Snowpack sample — Rabbit Ears Pass, Jackson County, Colorado, USA (12/17/25, 1:08 PM MST)
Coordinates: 40.387, -106.625
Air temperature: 34 °F
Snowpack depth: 46 cm
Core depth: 40 cm
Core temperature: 28.4 °F
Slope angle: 6°, slope face: 165°
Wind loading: medium
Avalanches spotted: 0
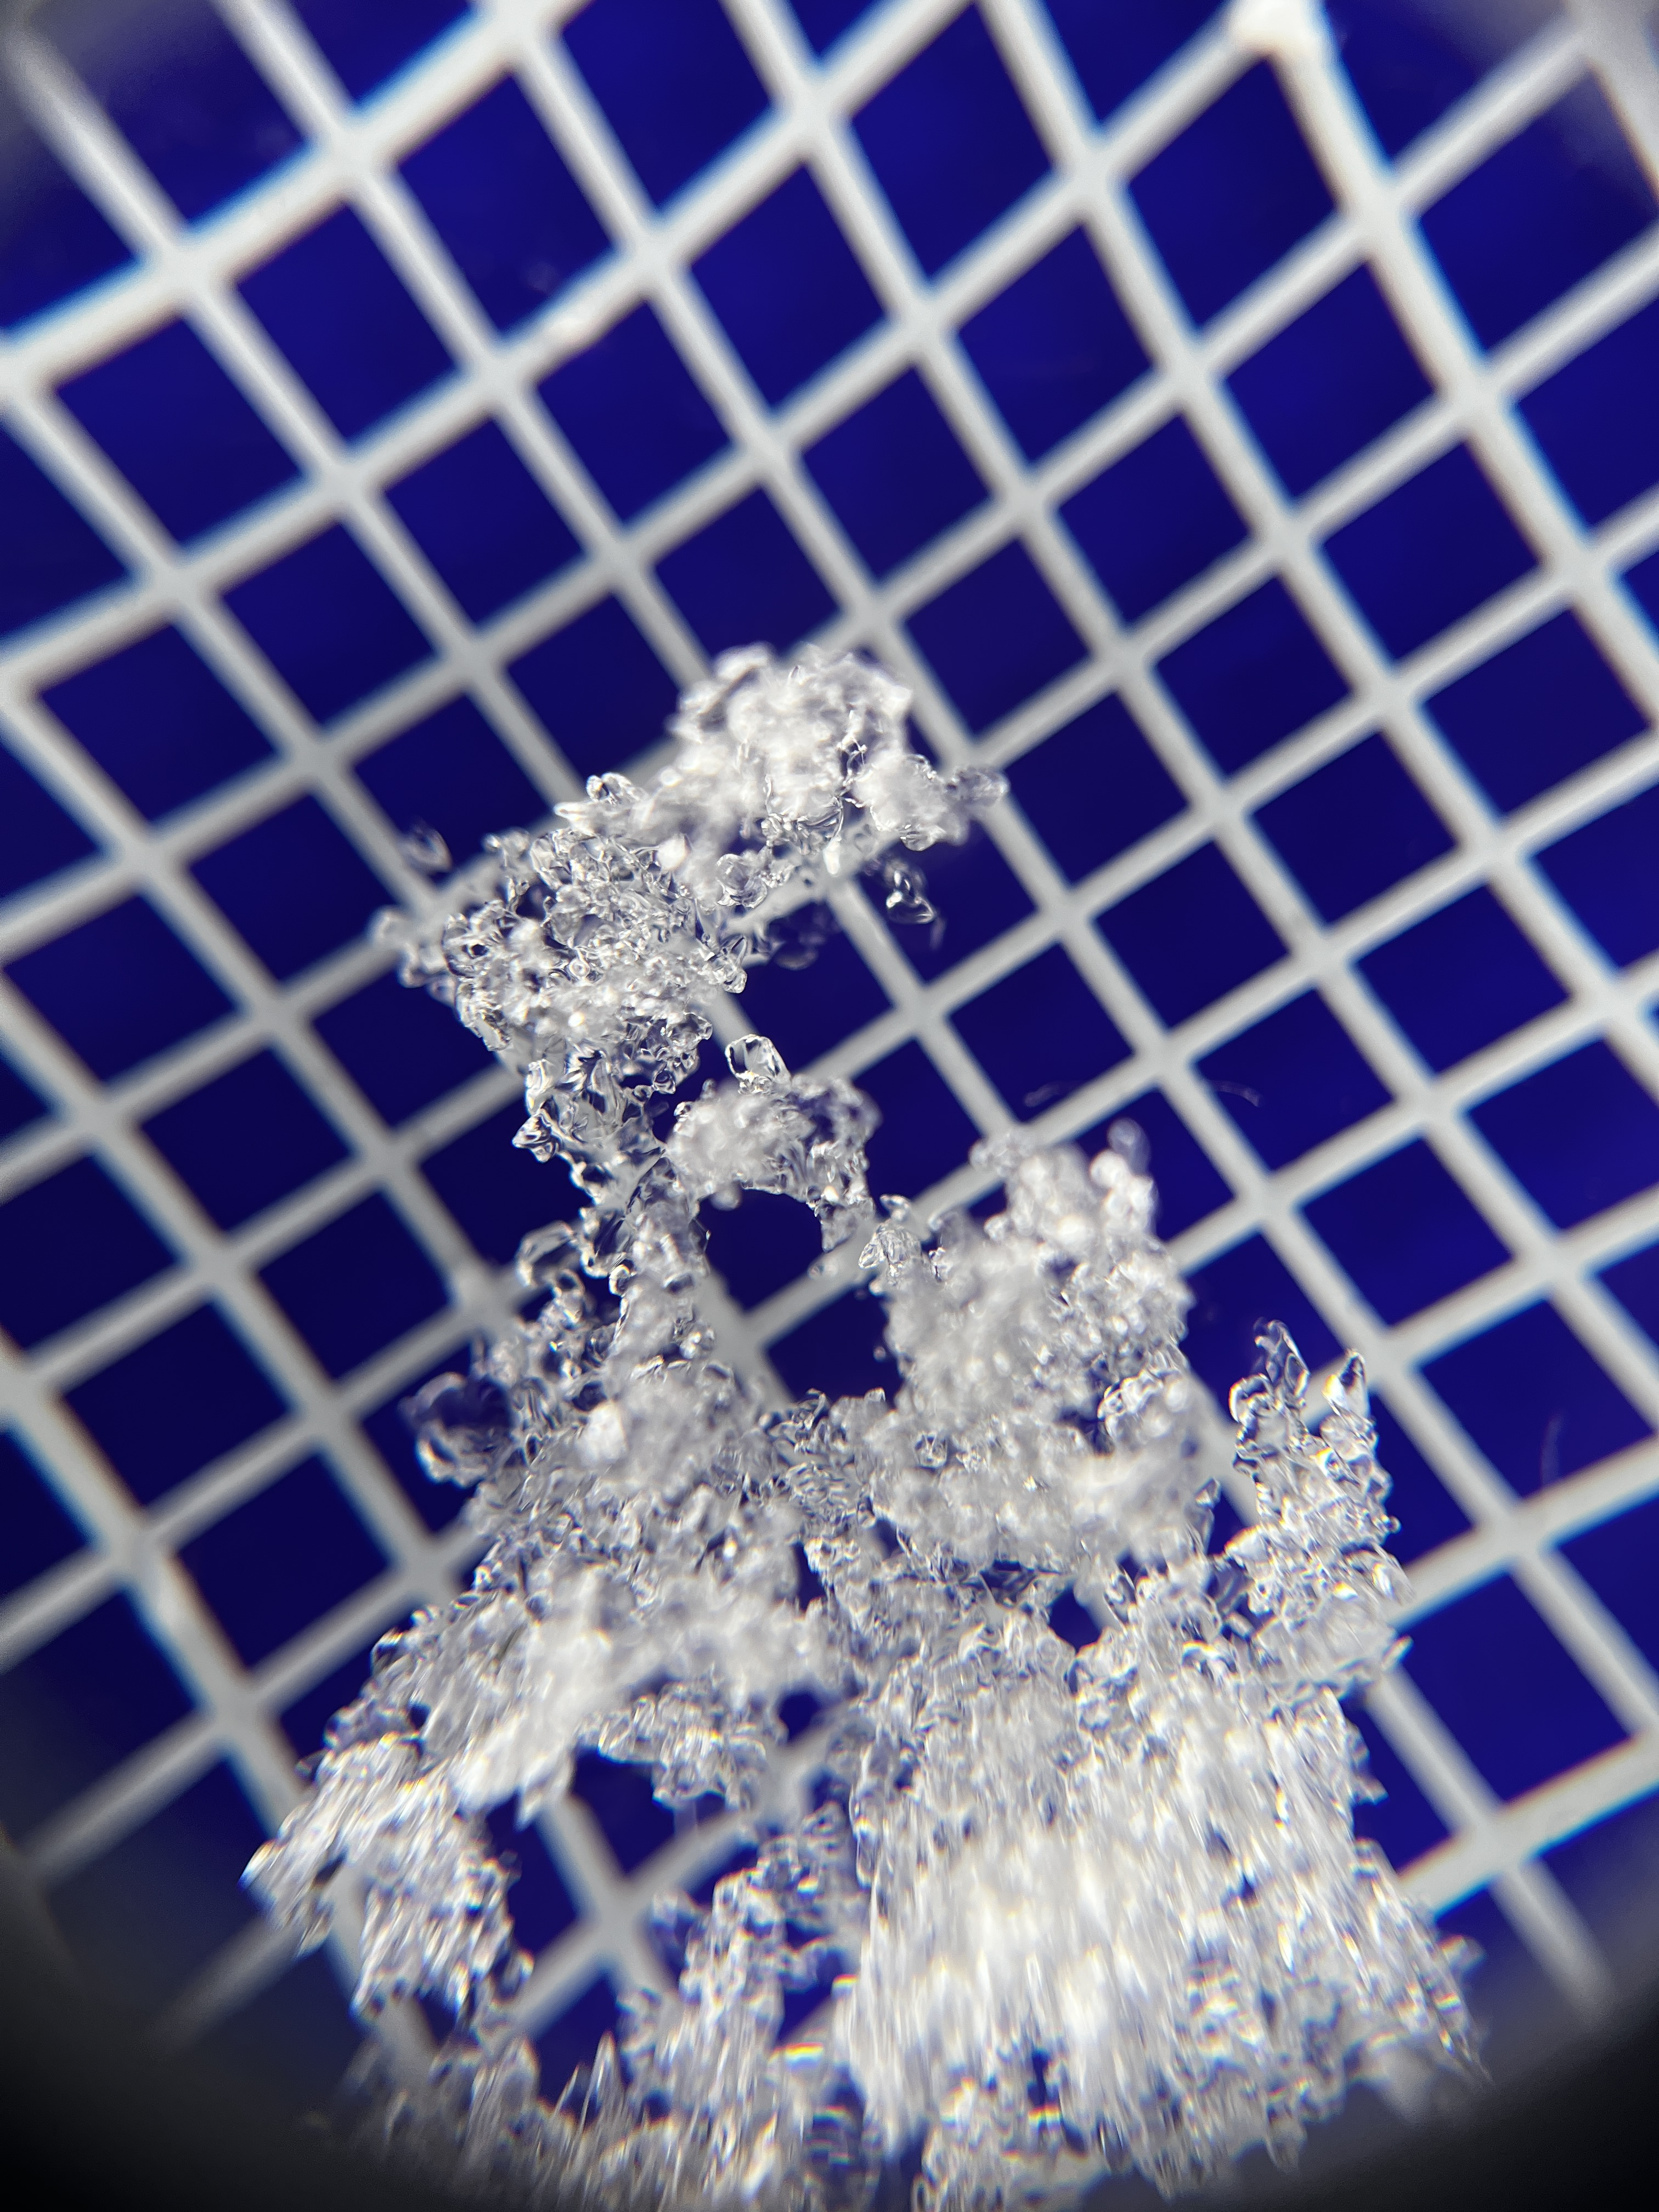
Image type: magnified_profile
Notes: No avalanches spotted nearby, although collected in a meadowy area with minimal risk on this face of the pass.